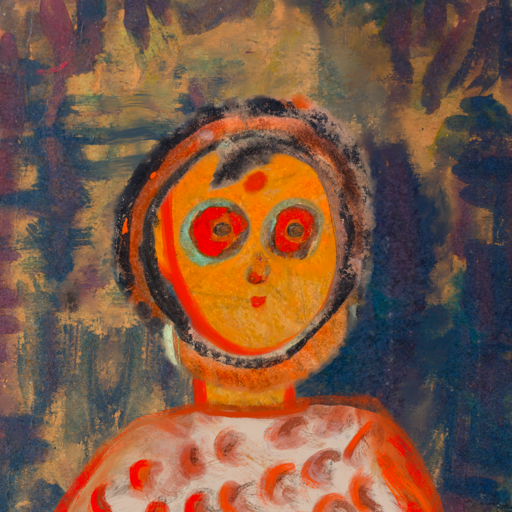
Background: InTheSun, Head And Neck Front: Sisters, Face Front: Sisters, Bust: Rupkatha, Hair Front: Childish, Head Accessory: Blank, Second Necklace: Blank, Necklace: Blank, Baby: Blank